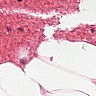
Metastatic tissue present: no